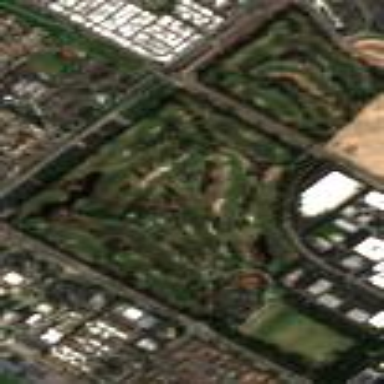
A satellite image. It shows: Golf course surrounded by greenery.